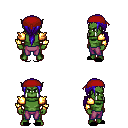
a pixel art fantasy rpg character, male body template, orc, green skin, gold arm armor, magenta pants, blue ponytail hairstyle, red bandana, black slippers, four views (front, back, left, right), 2x2 character sprite sheet, small pixel art, hard edges, no anti-aliasing